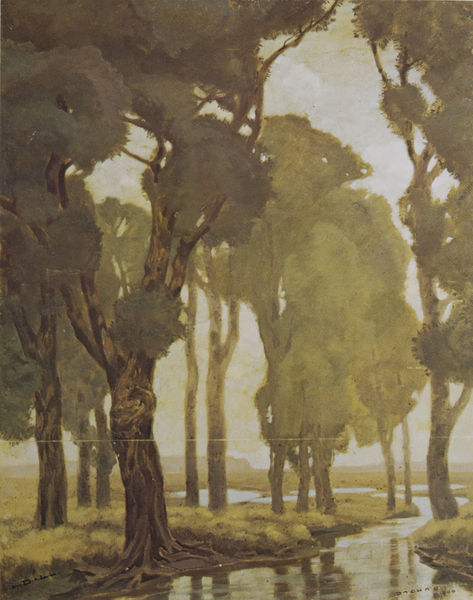
Titel: Pappeln am Wasser
Künstler: Ludwig Dill
Institution: Privatbesitz
Schlagwörter: baum, blau, blätter, himmel, laub, schatten, wasser, aquarell, baumstämme, bäume, fluss, gelb, grün, impressionismus, landschaft, ocker, see, ufer, äste, braun, grau, hell, licht, gras, wiese, signatur, öl, ast, bach, gräser, horizont, morgen, natur, pappel, spiegelung, stamm, zweige, einsam, gewässer, sonne, wald, deutschland, aue, dunst, nebel, stille, stämme, jugendstil, widerschein, trübe, baumkronen, unscharf, regen, helligkeit, münchen, diesig, wurzel, wasserlauf, flusslandschaft, lichtung, wässrig, sumpf, trüb, verschwommen, blua, moor, tümpel, laubbäume, dachau, grüntöne, esche, auenlandschaft, auenlndschaft, auwald, bewuchs, hölzl, langhammer, parallelen, vertikalen, baumwurzeln, au, bauend am fluss, zwölf bäume